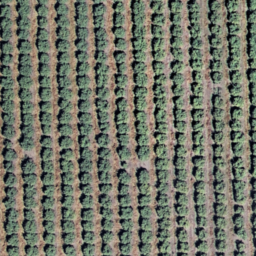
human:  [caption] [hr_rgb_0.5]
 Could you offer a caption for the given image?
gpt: It is a piece of cropland .

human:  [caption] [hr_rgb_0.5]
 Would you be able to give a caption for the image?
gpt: There is a piece of farmland .

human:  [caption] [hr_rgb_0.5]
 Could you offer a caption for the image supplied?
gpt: It is a piece of farmland .

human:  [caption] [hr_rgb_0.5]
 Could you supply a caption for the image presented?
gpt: There is a piece of cropland .

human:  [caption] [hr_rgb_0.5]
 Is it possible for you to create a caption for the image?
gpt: Here is a piece of farmland .